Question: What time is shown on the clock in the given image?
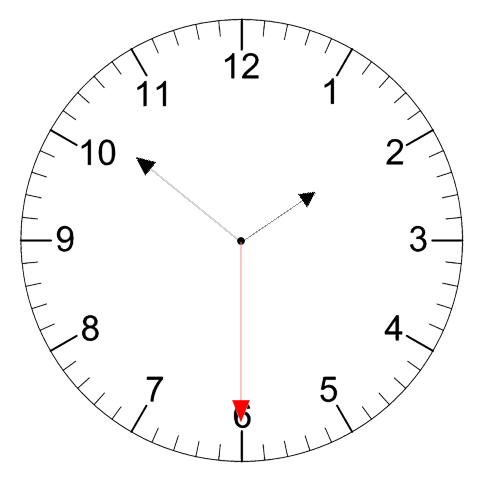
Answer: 01:51:30